Field crop: maize
Growth stage: 2
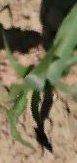
Species: maize